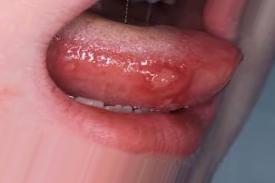
Condition: Mouth Ulcer